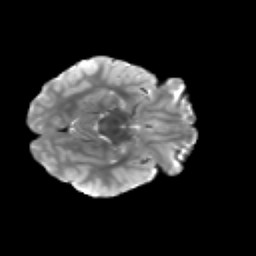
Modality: T2w
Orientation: axial
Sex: male
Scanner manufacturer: siemens
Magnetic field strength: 3 T
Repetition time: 5 s
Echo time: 0.071 s